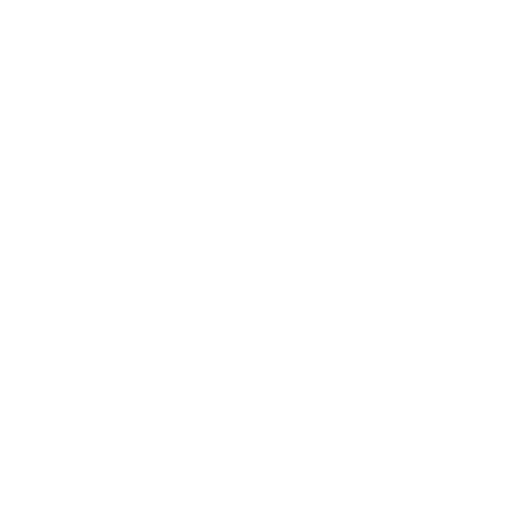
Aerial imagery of cape in Maryland named Bush Point containing open water and herbaceous wetlands